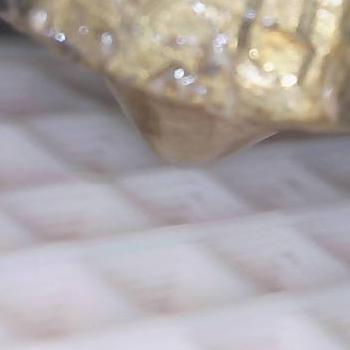
Flow rate: 70%